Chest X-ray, PA view. Patient: 61 years old, sex M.
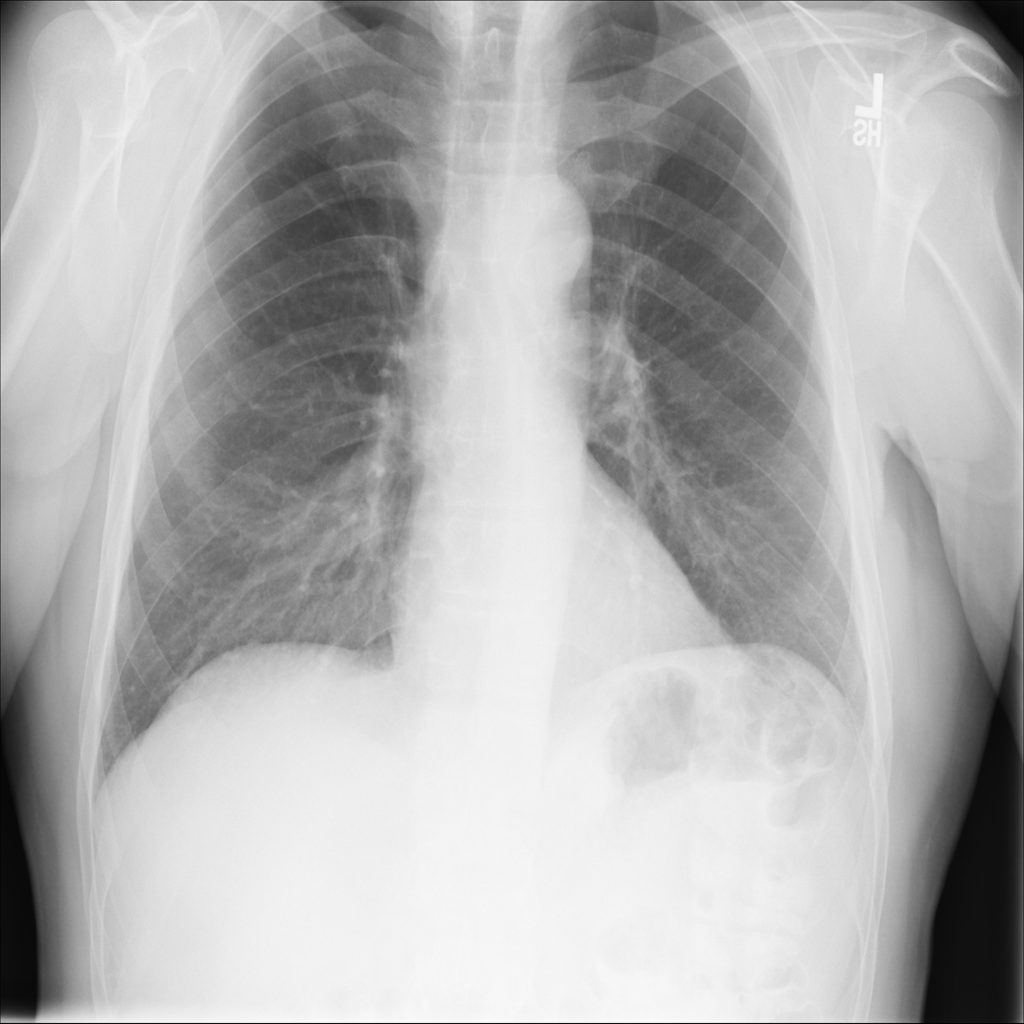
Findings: Emphysema, Mass